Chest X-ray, PA view. Patient: 69 years old, sex F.
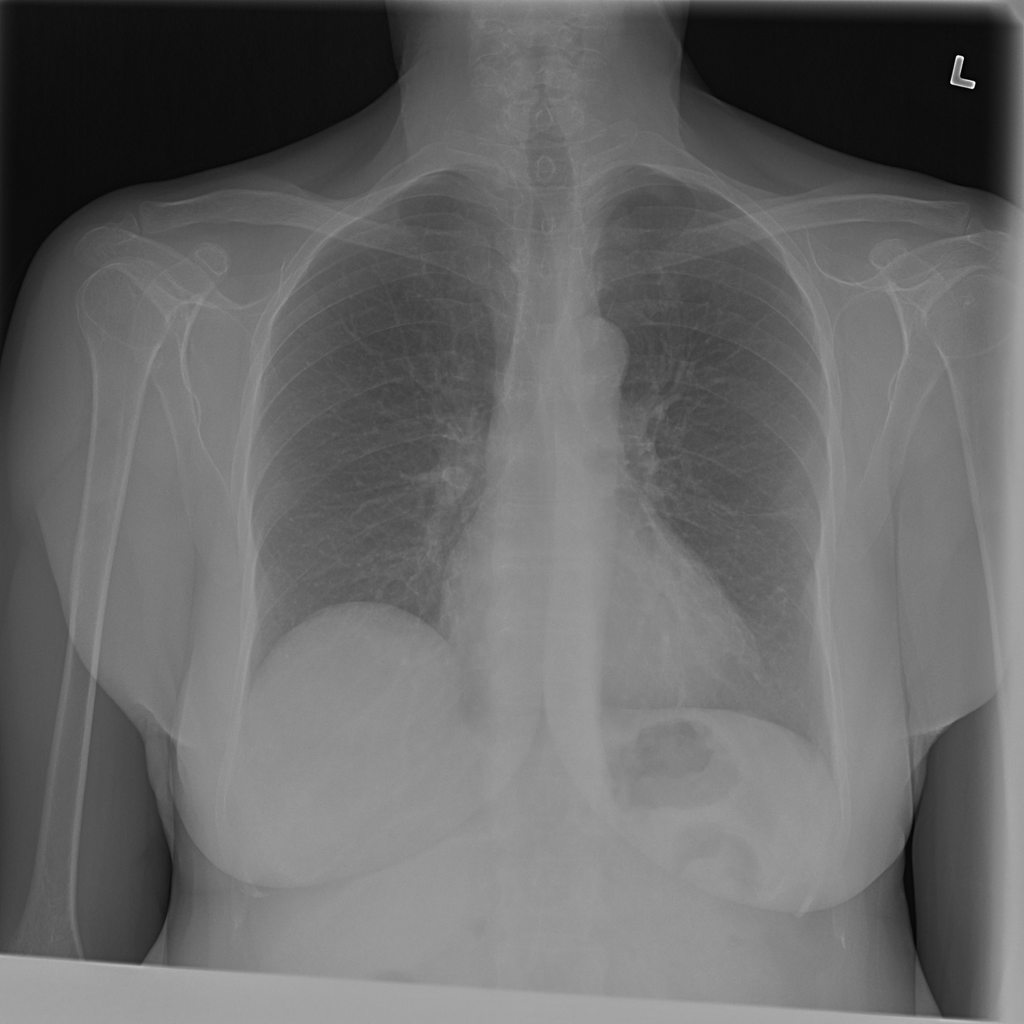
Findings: No Finding